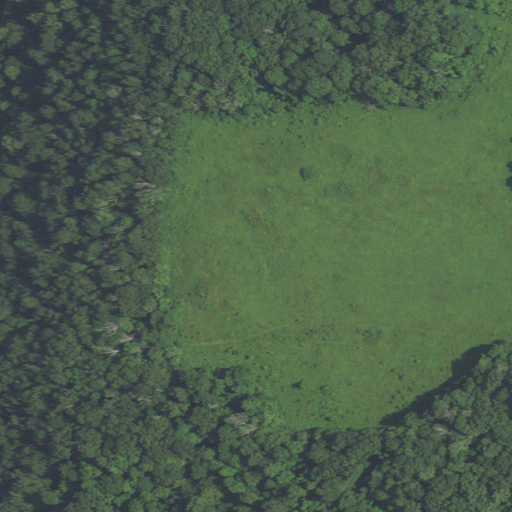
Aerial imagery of mountain in Indiana named Tunnel Hill containing deciduous forest, pasture, and open development